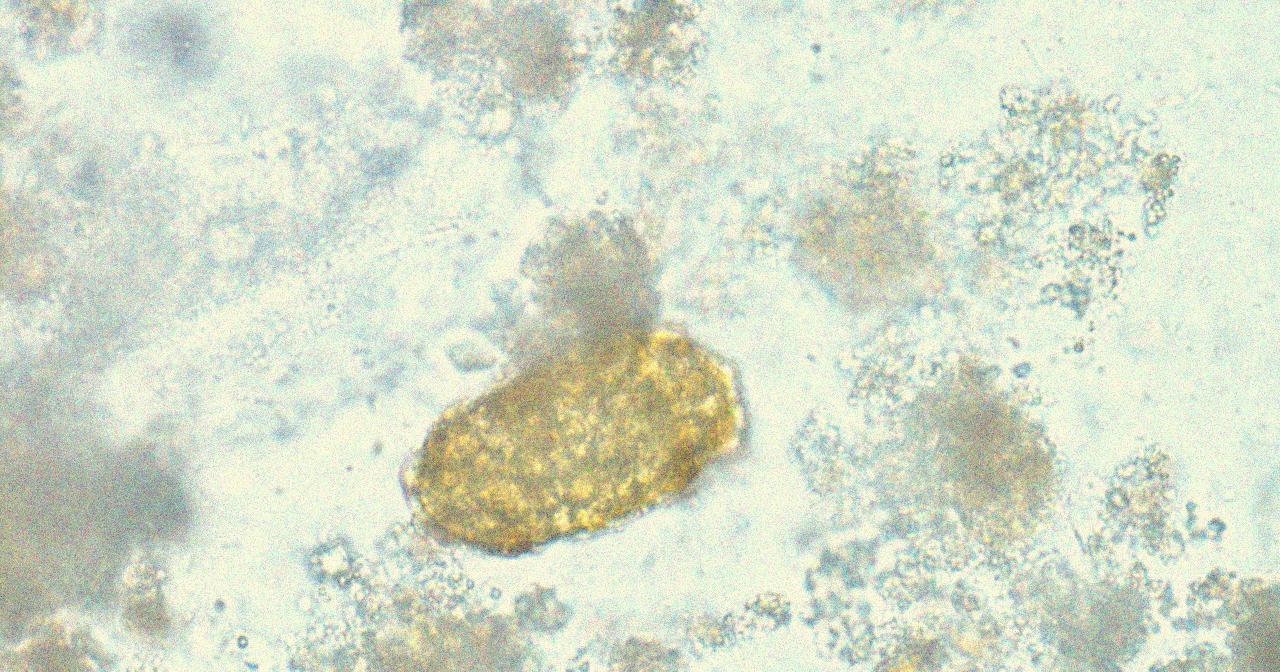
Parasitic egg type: Ascaris lumbricoides